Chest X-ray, AP view. Patient: 56 years old, sex F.
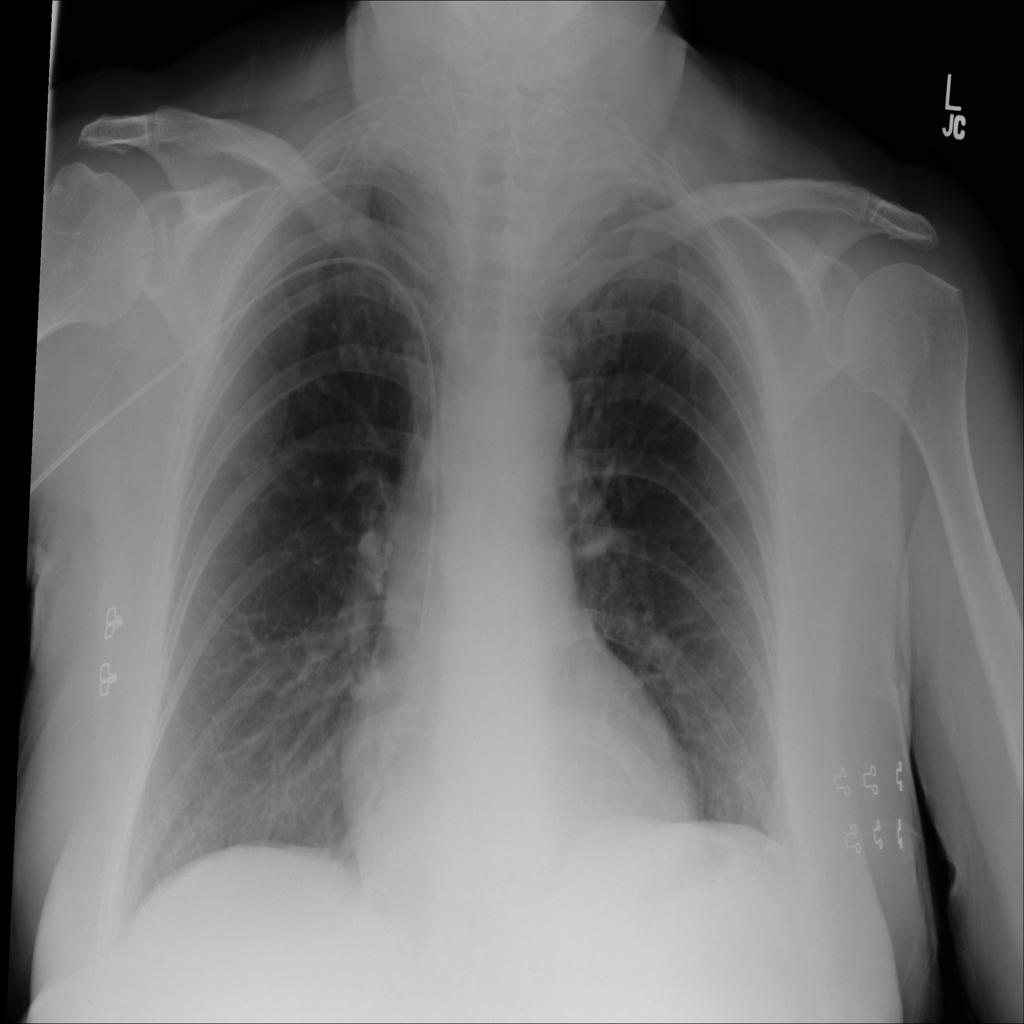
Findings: No Finding